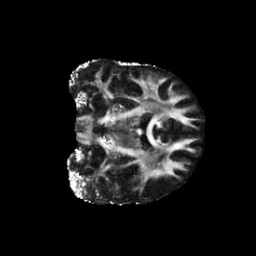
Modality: FA
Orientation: coronal
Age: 26
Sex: female
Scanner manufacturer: siemens
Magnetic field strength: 6.98 T
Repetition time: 7.776 s
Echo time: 0.076 s